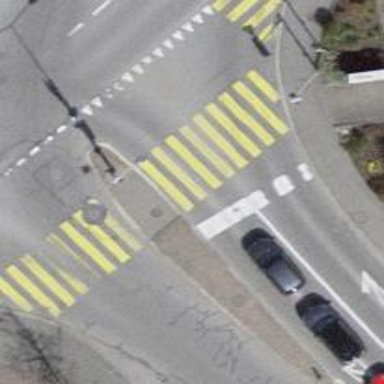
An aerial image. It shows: Crossing with traffic signals.